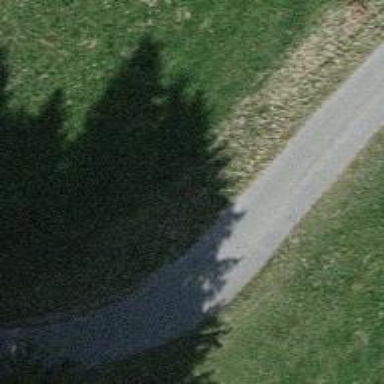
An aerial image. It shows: Service road with grade 1 tracktype.